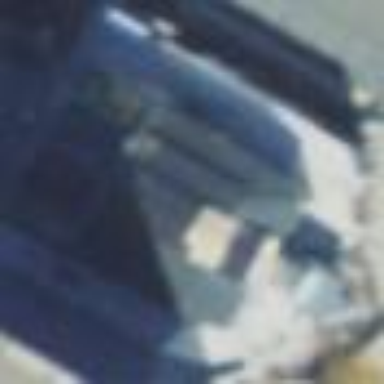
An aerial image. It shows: Building.